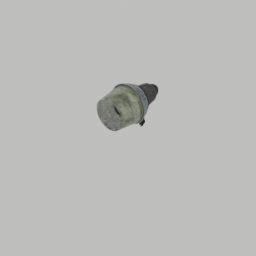
Label: lighting